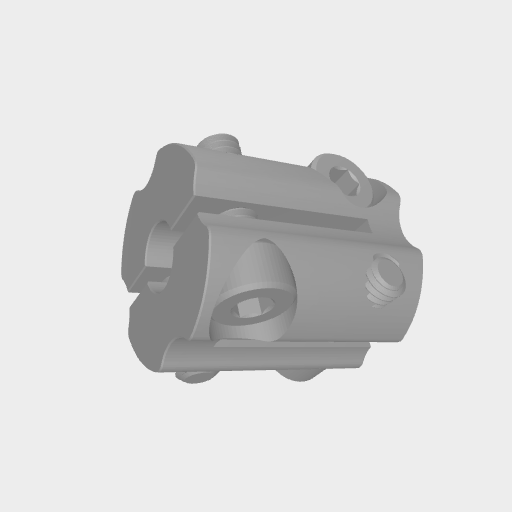
Part: HyperCoupler6ID6ID